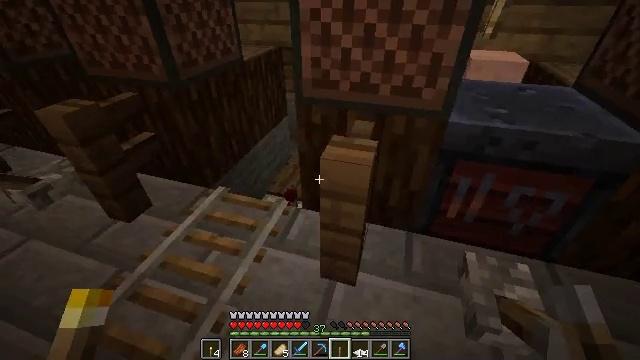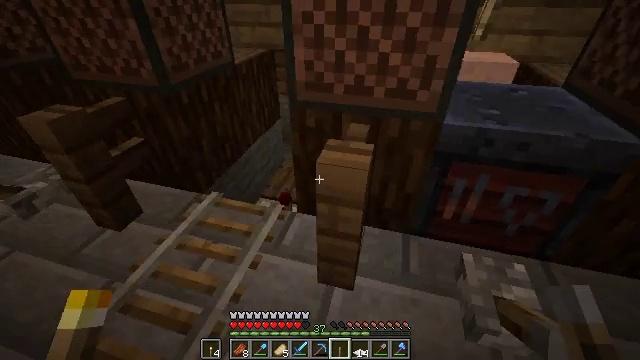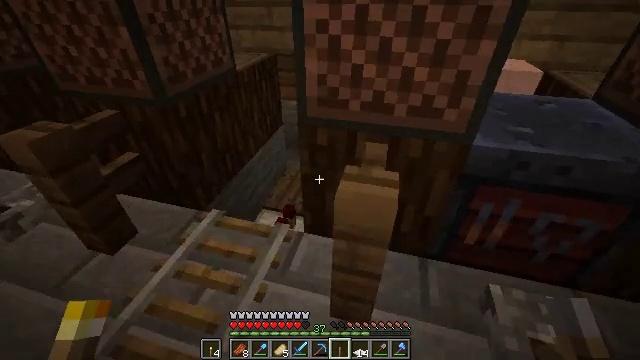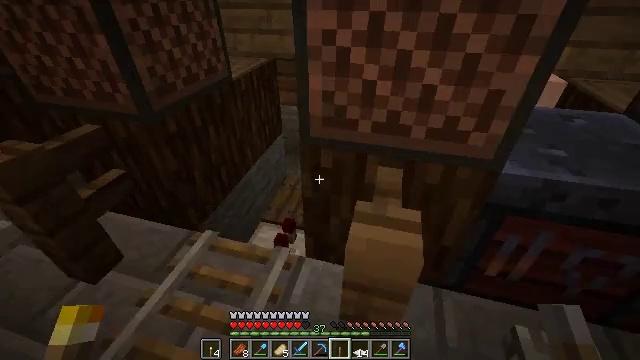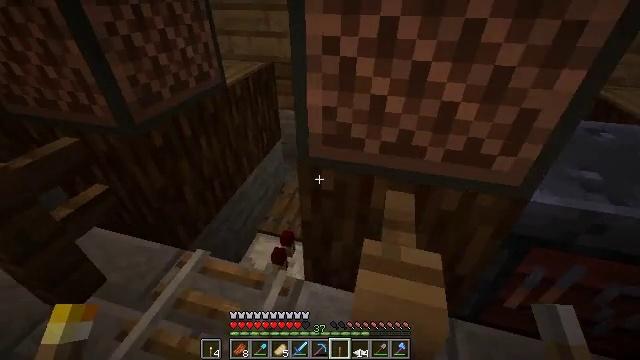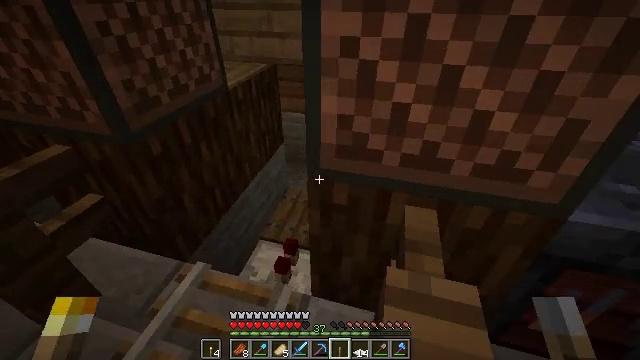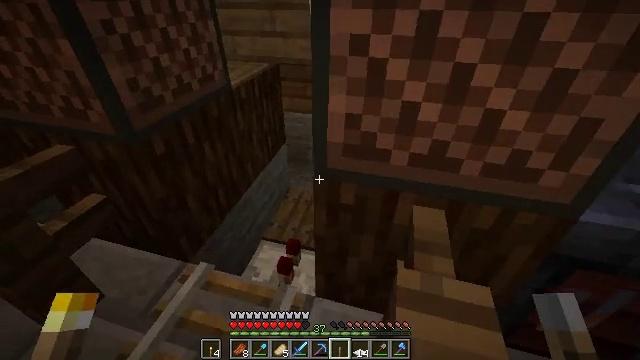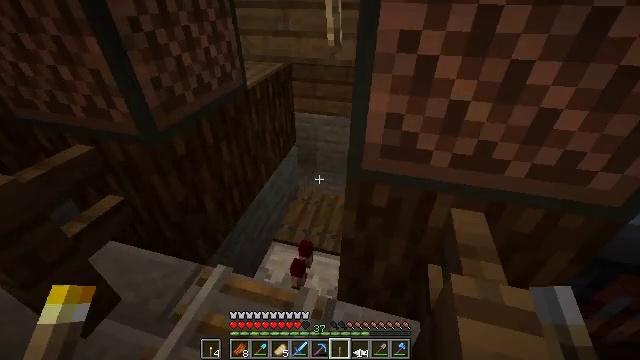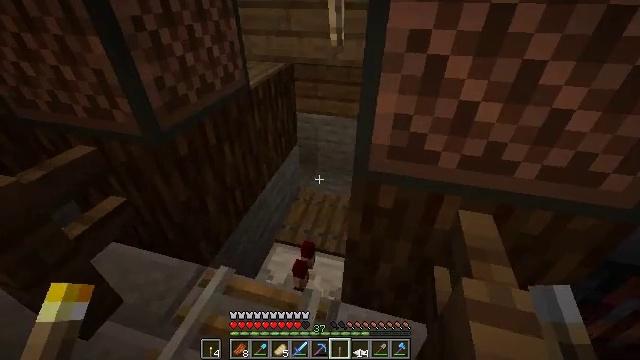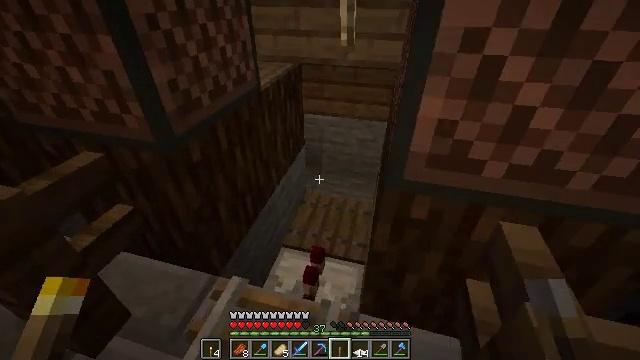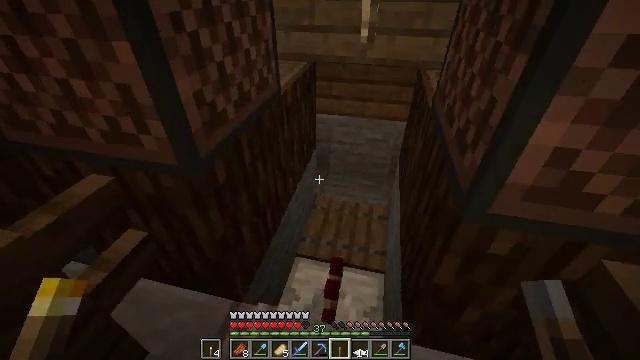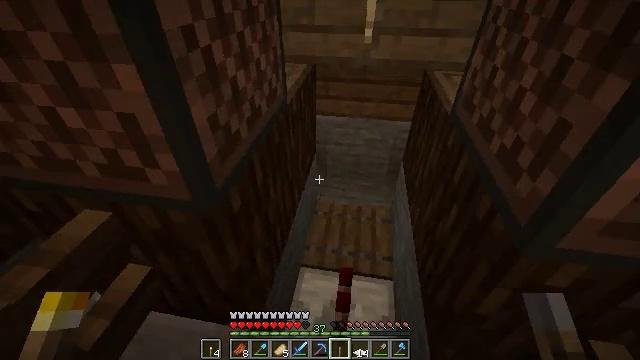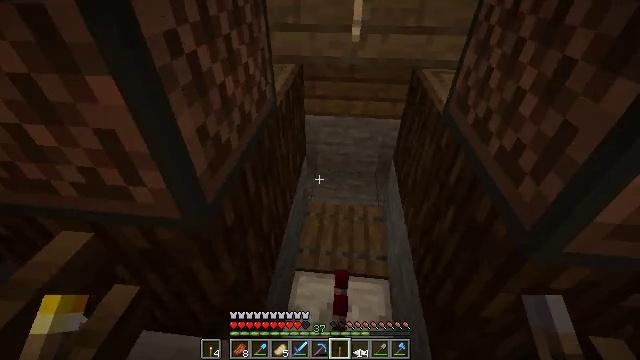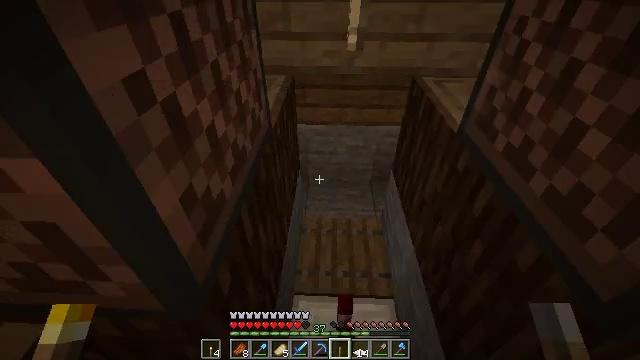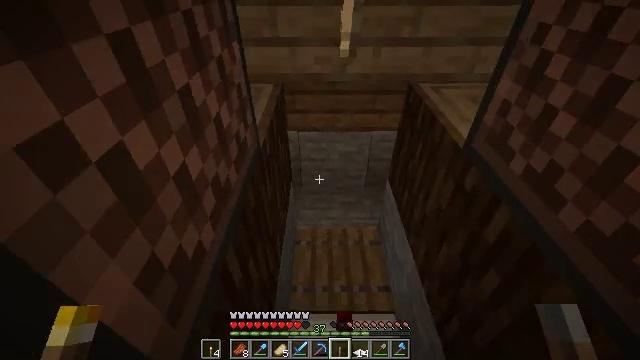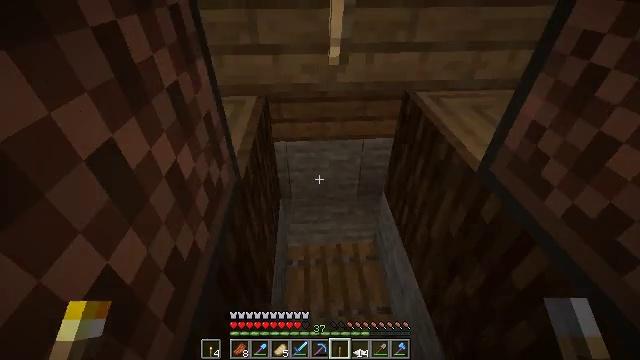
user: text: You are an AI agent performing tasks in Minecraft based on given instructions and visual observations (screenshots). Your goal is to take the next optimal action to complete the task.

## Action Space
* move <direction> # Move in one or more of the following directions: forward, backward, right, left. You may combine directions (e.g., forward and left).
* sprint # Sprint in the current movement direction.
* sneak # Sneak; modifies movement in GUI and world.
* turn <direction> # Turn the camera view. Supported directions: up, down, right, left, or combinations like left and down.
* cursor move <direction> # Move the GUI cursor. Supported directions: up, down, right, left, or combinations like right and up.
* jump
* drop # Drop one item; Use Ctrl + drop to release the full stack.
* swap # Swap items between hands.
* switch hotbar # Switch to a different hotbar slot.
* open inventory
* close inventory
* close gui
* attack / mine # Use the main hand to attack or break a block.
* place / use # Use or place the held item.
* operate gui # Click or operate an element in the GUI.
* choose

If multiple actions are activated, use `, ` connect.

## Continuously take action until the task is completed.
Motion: motion action
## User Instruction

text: Gather the smithing table into your inventory.
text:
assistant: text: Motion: move forward, turn right
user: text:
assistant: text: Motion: move forward
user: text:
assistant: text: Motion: move forward
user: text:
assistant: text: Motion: move forward
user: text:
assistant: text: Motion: move forward
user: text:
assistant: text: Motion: move forward
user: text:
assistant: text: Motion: move forward and move left
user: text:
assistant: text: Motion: move forward and move left
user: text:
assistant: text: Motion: move forward and move left
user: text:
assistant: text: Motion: move forward and move left, turn right and down
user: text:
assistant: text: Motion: move forward and move left, turn right
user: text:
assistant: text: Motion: move forward, turn right
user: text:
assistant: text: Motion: move forward, turn right
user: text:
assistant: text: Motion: move forward, turn right
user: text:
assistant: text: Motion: move forward, turn right
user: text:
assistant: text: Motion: move forward, turn right
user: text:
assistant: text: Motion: move forward, turn right
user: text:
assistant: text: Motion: move forward
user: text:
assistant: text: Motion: move forward
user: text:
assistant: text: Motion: move forward
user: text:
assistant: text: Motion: move forward
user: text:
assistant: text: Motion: move forward
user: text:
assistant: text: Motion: move forward, turn right and up
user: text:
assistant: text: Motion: move forward and move left, turn right and up
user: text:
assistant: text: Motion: move forward and move left, turn right and up
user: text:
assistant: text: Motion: move forward and move left, turn right and up
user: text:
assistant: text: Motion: move forward and move left, turn right and up
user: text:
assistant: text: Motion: move forward and move left, turn right and up
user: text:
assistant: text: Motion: turn right
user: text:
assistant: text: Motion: no_op